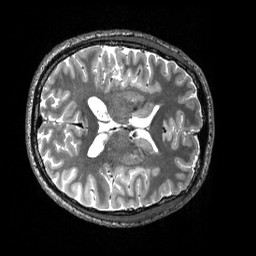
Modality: T2w
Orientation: axial
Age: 22
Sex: male
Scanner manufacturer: siemens
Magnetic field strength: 3 T
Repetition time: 3.2 s
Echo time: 0.565 s